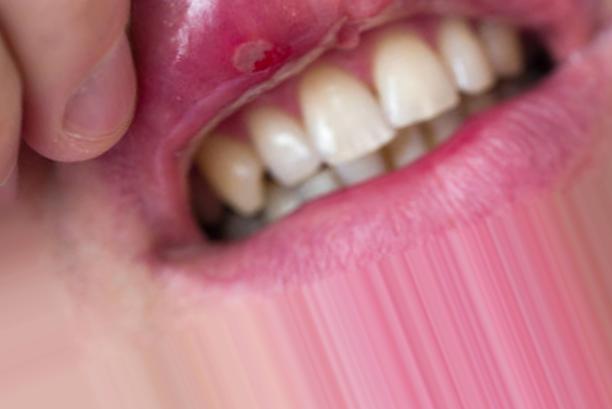
Condition: Mouth Ulcer